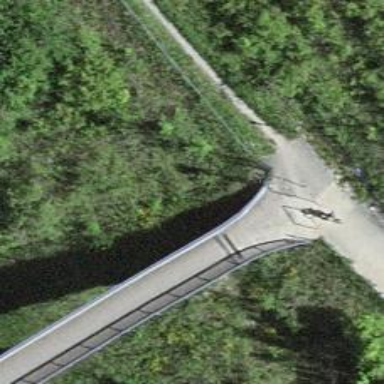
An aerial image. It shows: Path on bridge with top-notch grade1 tracktype.